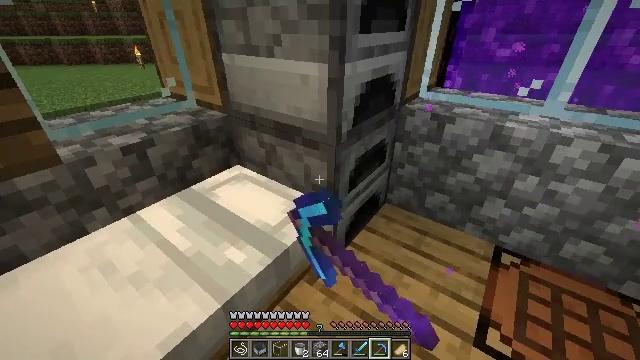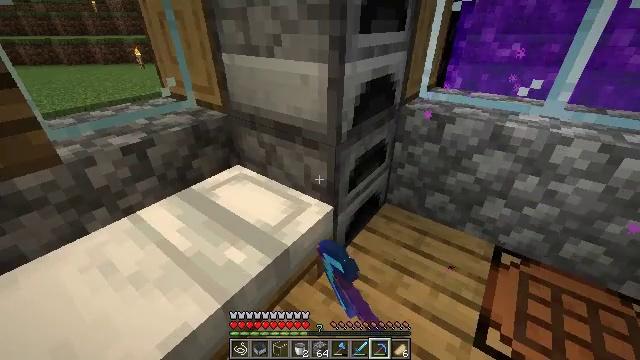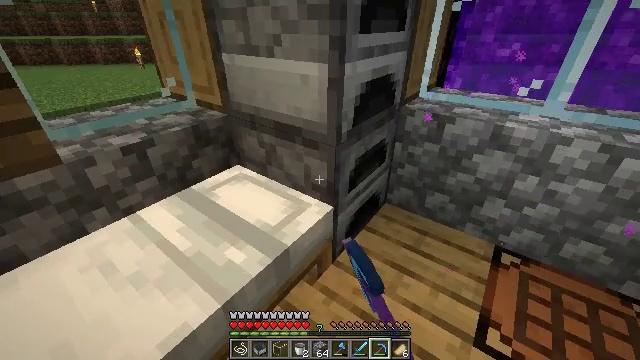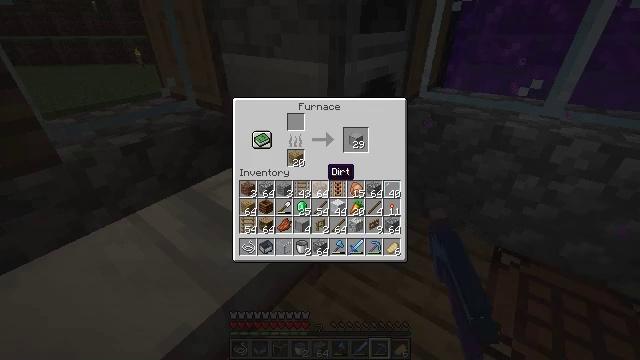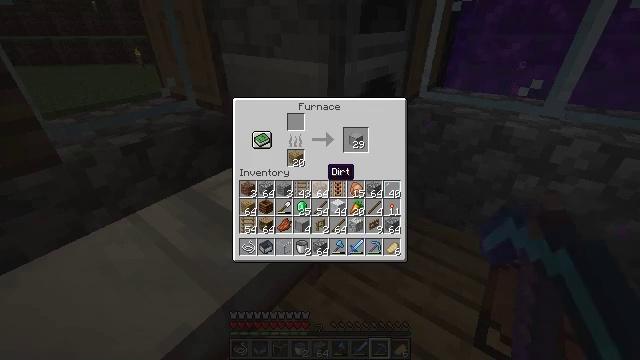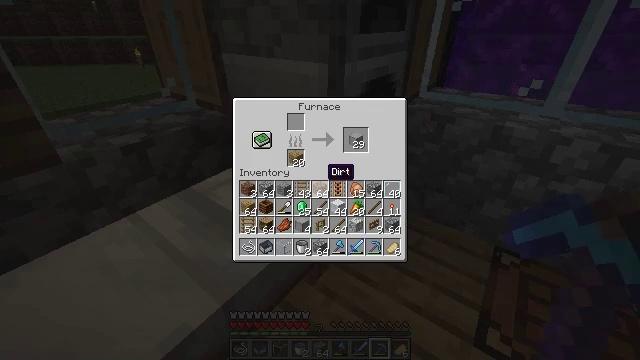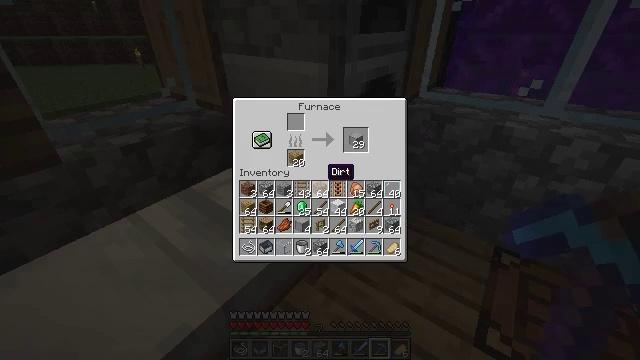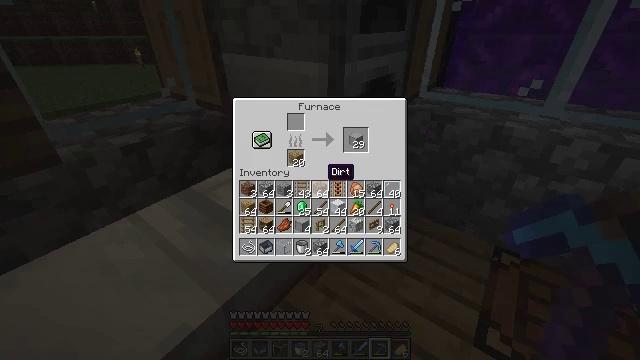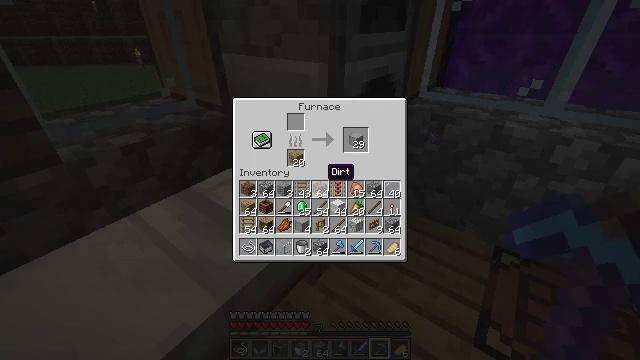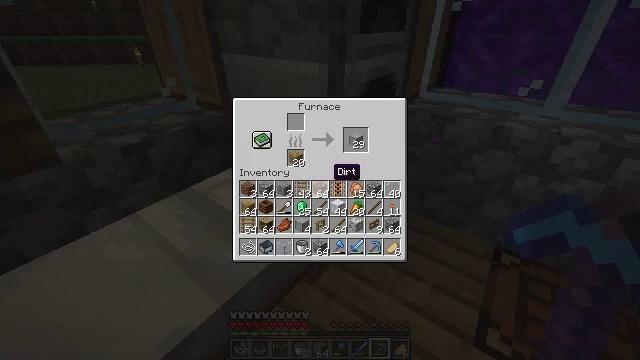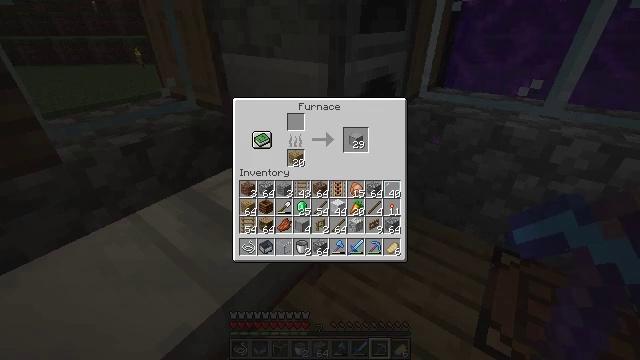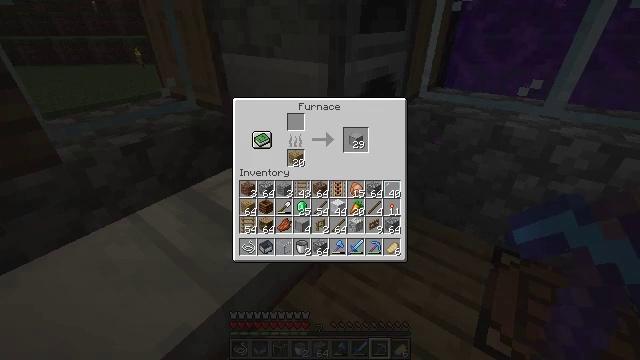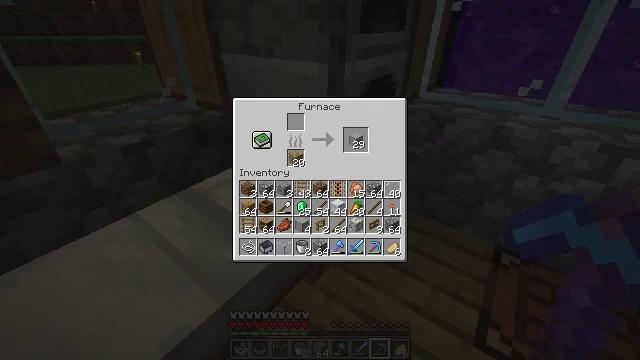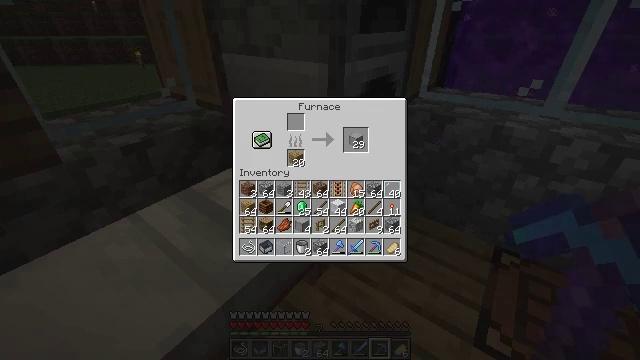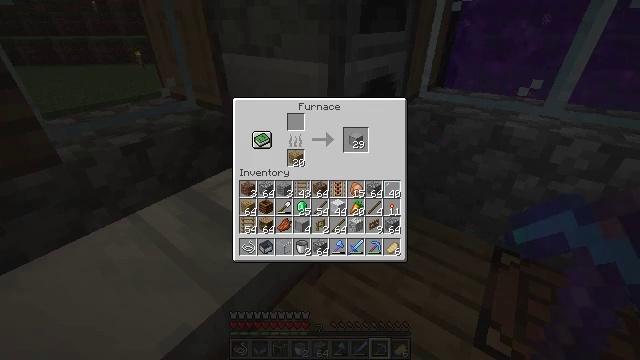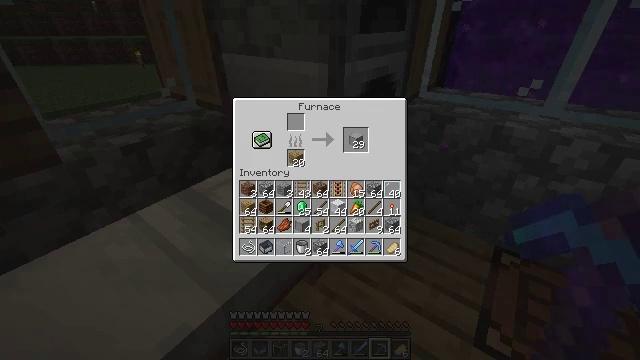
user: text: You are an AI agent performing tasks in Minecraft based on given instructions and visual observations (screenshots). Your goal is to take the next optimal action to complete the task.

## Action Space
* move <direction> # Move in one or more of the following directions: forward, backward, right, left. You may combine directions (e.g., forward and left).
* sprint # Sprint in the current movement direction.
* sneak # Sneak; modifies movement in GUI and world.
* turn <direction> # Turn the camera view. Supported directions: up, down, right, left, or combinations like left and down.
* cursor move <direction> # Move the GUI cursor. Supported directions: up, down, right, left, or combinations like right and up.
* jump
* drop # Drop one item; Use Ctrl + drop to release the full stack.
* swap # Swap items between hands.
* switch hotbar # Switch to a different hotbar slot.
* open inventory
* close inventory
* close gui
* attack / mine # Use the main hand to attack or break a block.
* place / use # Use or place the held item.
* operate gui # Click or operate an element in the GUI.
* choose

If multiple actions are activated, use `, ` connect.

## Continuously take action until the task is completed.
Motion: motion action
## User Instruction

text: Make smooth stone by smelting regular stone.
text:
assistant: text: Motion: use / place
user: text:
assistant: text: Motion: no_op
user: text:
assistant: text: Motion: open gui
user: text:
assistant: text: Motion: no_op
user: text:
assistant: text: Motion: no_op
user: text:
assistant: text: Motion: no_op
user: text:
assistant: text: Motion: no_op
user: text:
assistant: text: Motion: no_op
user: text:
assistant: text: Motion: no_op
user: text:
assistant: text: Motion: cursor move right
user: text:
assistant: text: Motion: cursor move right and up
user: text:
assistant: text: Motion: cursor move right and up
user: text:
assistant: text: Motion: no_op
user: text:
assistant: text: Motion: no_op
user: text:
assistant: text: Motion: sneak
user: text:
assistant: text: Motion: sneak
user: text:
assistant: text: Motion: sneak
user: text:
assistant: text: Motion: sneak
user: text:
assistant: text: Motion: sneak
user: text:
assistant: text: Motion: sneak
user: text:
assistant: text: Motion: sneak
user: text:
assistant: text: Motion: sneak, operate gui
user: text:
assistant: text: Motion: sneak, operate gui
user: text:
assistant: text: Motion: sneak, operate gui
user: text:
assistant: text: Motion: sneak
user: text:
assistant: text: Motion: sneak
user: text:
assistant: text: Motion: sneak, cursor move down
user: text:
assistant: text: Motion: sneak